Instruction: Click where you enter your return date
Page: home
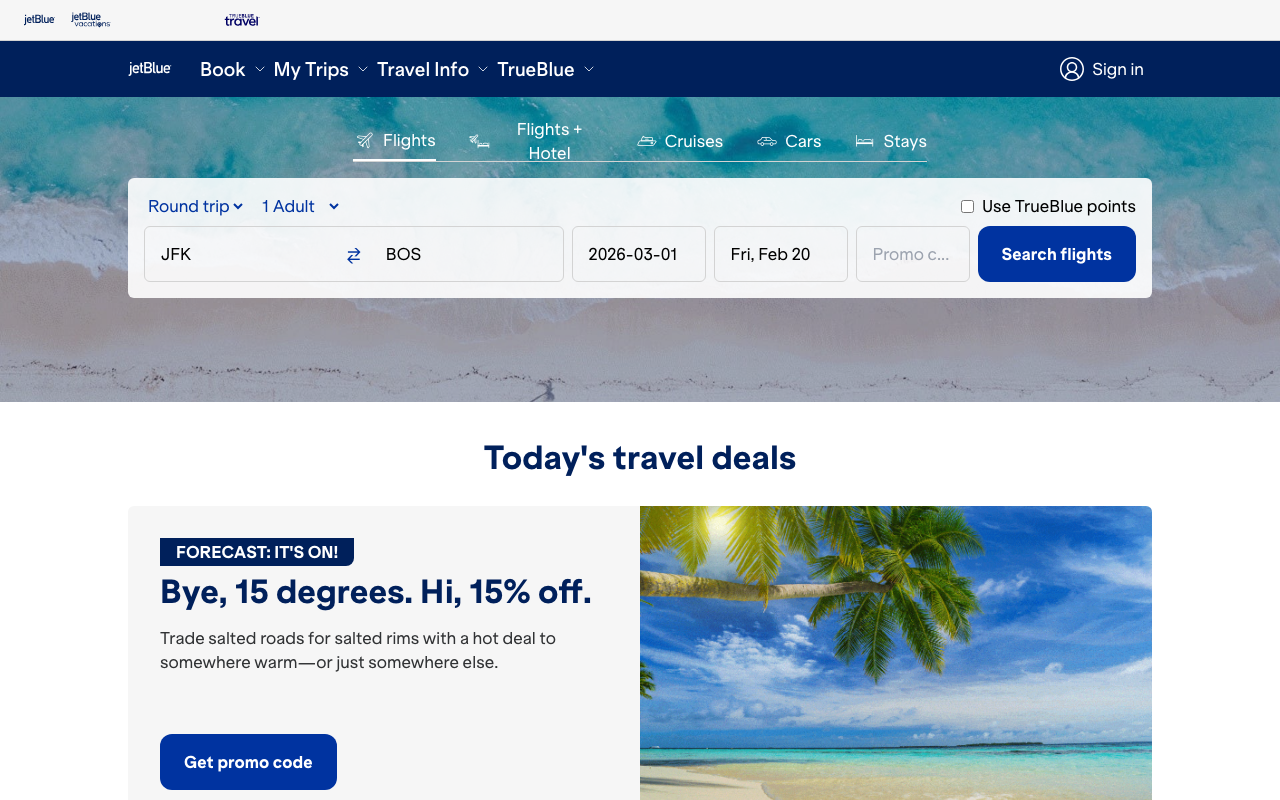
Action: click